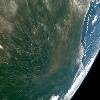
Label: land